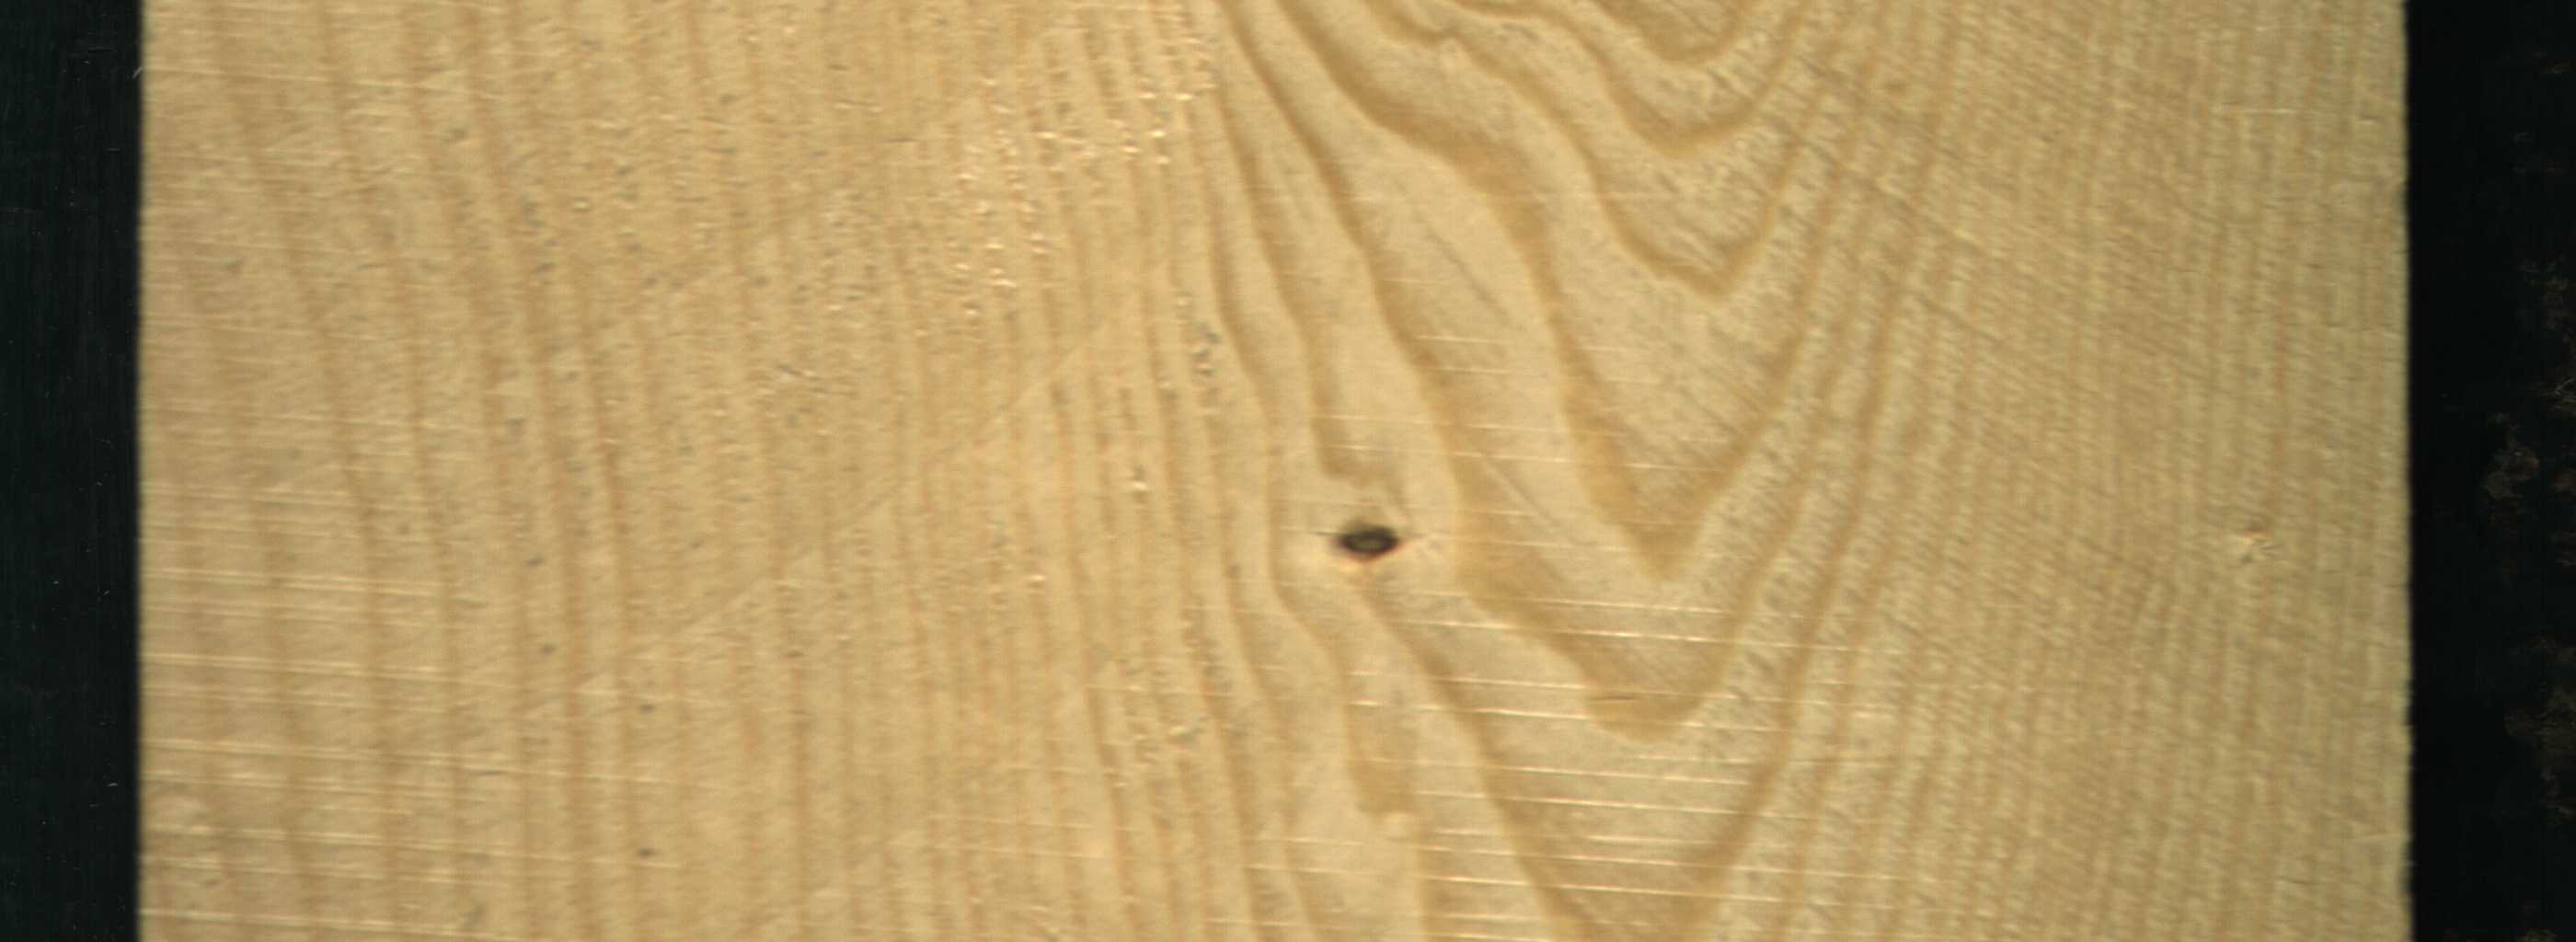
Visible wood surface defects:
Live_Knot